Question: I am running a Qt QML application with Python. I am graphing values using qt charts dynamically. To do this I made a similar code as in the oscilloscope example from Qt documentation, except that instead of C++ I used Python. I first created a line series in QML. Then I exposed a class called "Bridge" as "con" to QML using context property. Inside the class called "Bridge", I generated the initial data. Then I am updating the chart every time the timer counts by passing the series to the "Bridge" class and then using the replace function so that the series gets the data fastly instead of using clear and append.
'''
import QtQuick 2.10
import QtQuick.Window 2.5
import QtQuick.Controls 2.4
import QtCharts 2.0
Window {
id: window
title: qsTr("QML and Python graphing dynamically")
width: 640
height: 480
color: "#1b480d"
visible: true
Timer{
id: miTimer
interval: 1 / 24 * 1000 //update every 200ms
running: true
repeat: true
onTriggered: {
con.update_series(chart.series(0))
}
}
Label {
id: label
x: 298
color: "#f1f3f4"
text: qsTr("Graphin dynamically with python")
anchors.horizontalCenterOffset: 0
anchors.top: parent.top
anchors.topMargin: 10
font.bold: true
font.pointSize: 25
anchors.horizontalCenter: parent.horizontalCenter
}
ChartView {
id: chart
x: 180
y: 90
width: 500
height: 300
anchors.horizontalCenter: parent.horizontalCenter
anchors.verticalCenter: parent.verticalCenter
ValueAxis{
id: axisX
min: 0
max: 200
}
ValueAxis{
id: axisY
min: 0
max: 100
}
}
Component.onCompleted: {
console.log("Se ha iniciado QML
")
var series = chart.createSeries(ChartView.SeriesTypeLine,"My grafico",axisX,axisY)
con.generateData()
}
}
'''
This QML essentially is a chart in the center. In 'Component.onCompleted', I create a line series which is using a context property class, I update it using python.
'''
# This Python file uses the following encoding: utf-8
import sys
from os.path import abspath, dirname, join
import random
from PySide2.QtCore import QObject, Slot, QPoint
from PySide2.QtQml import QQmlApplicationEngine
from PySide2.QtCharts import QtCharts
from PySide2.QtWidgets import QApplication # <---
class Bridge(QObject):
def __init__(self, parent=None):
super(Bridge, self).__init__(parent)
self.my_data = []
self.index = -1
@Slot(QtCharts.QAbstractSeries)
def update_series(self, series):
self.index += 1
if(self.index > 4):
self.index = 0
series.replace(self.my_data[self.index])
@Slot()
def generateData(self):
my_data = []
for i in range (5):
my_list = []
for j in range(200):
my_list.append(QPoint(j,random.uniform(0,100)))
self.my_data.append(my_list)
if __name__ == "__main__":
app = QApplication(sys.argv)
engine = QQmlApplicationEngine()
bridge = Bridge()
# Expose the Python object to QML
context = engine.rootContext()
context.setContextProperty("con", bridge)
#engine.load(os.path.join(os.path.dirname(__file__), "main.qml"))
# Get the path of the current directory, and then add the name
# of the QML file, to load it.
qmlFile = join(dirname(__file__), 'main.qml')
engine.load(abspath(qmlFile))
if not engine.rootObjects():
sys.exit(-1)
sys.exit(app.exec_())
'''
It works nicely.

The problem is that the exact same program doesn't work in the raspberry pi 3. The error is on 'series.replace(self.my_data[self.index])'
It says TypeError:
'''
replace(double,double,double,double) needs 4 argument(s), 1 given!
'''
To run the code on the raspberry pi I installed 'Pyside2' libraries from:
<URL>
Its version is 'PySide2 5.11.2'.
And for QML modules I used 'sudo apt-get install qml-module-xxxxxxx'
for each needed library
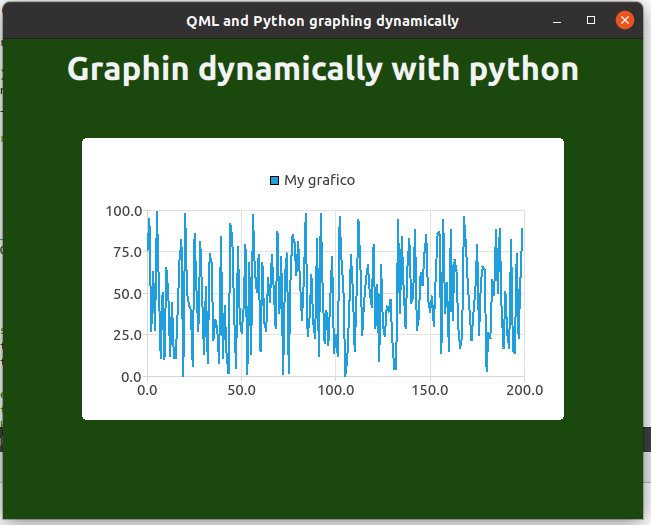
Answer: One possible solution is to replace
'''
series.replace(self.my_data[self.index])
'''
with:
'''
series.clear()
for p in self.my_data[self.index]:
series.append(p.x(), p.y())
'''